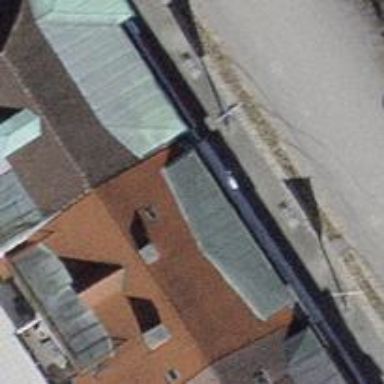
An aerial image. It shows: Advertising flagpole.